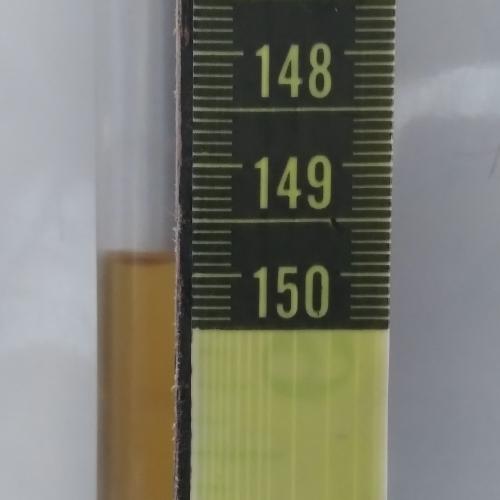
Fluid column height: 149.9 cm